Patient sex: F
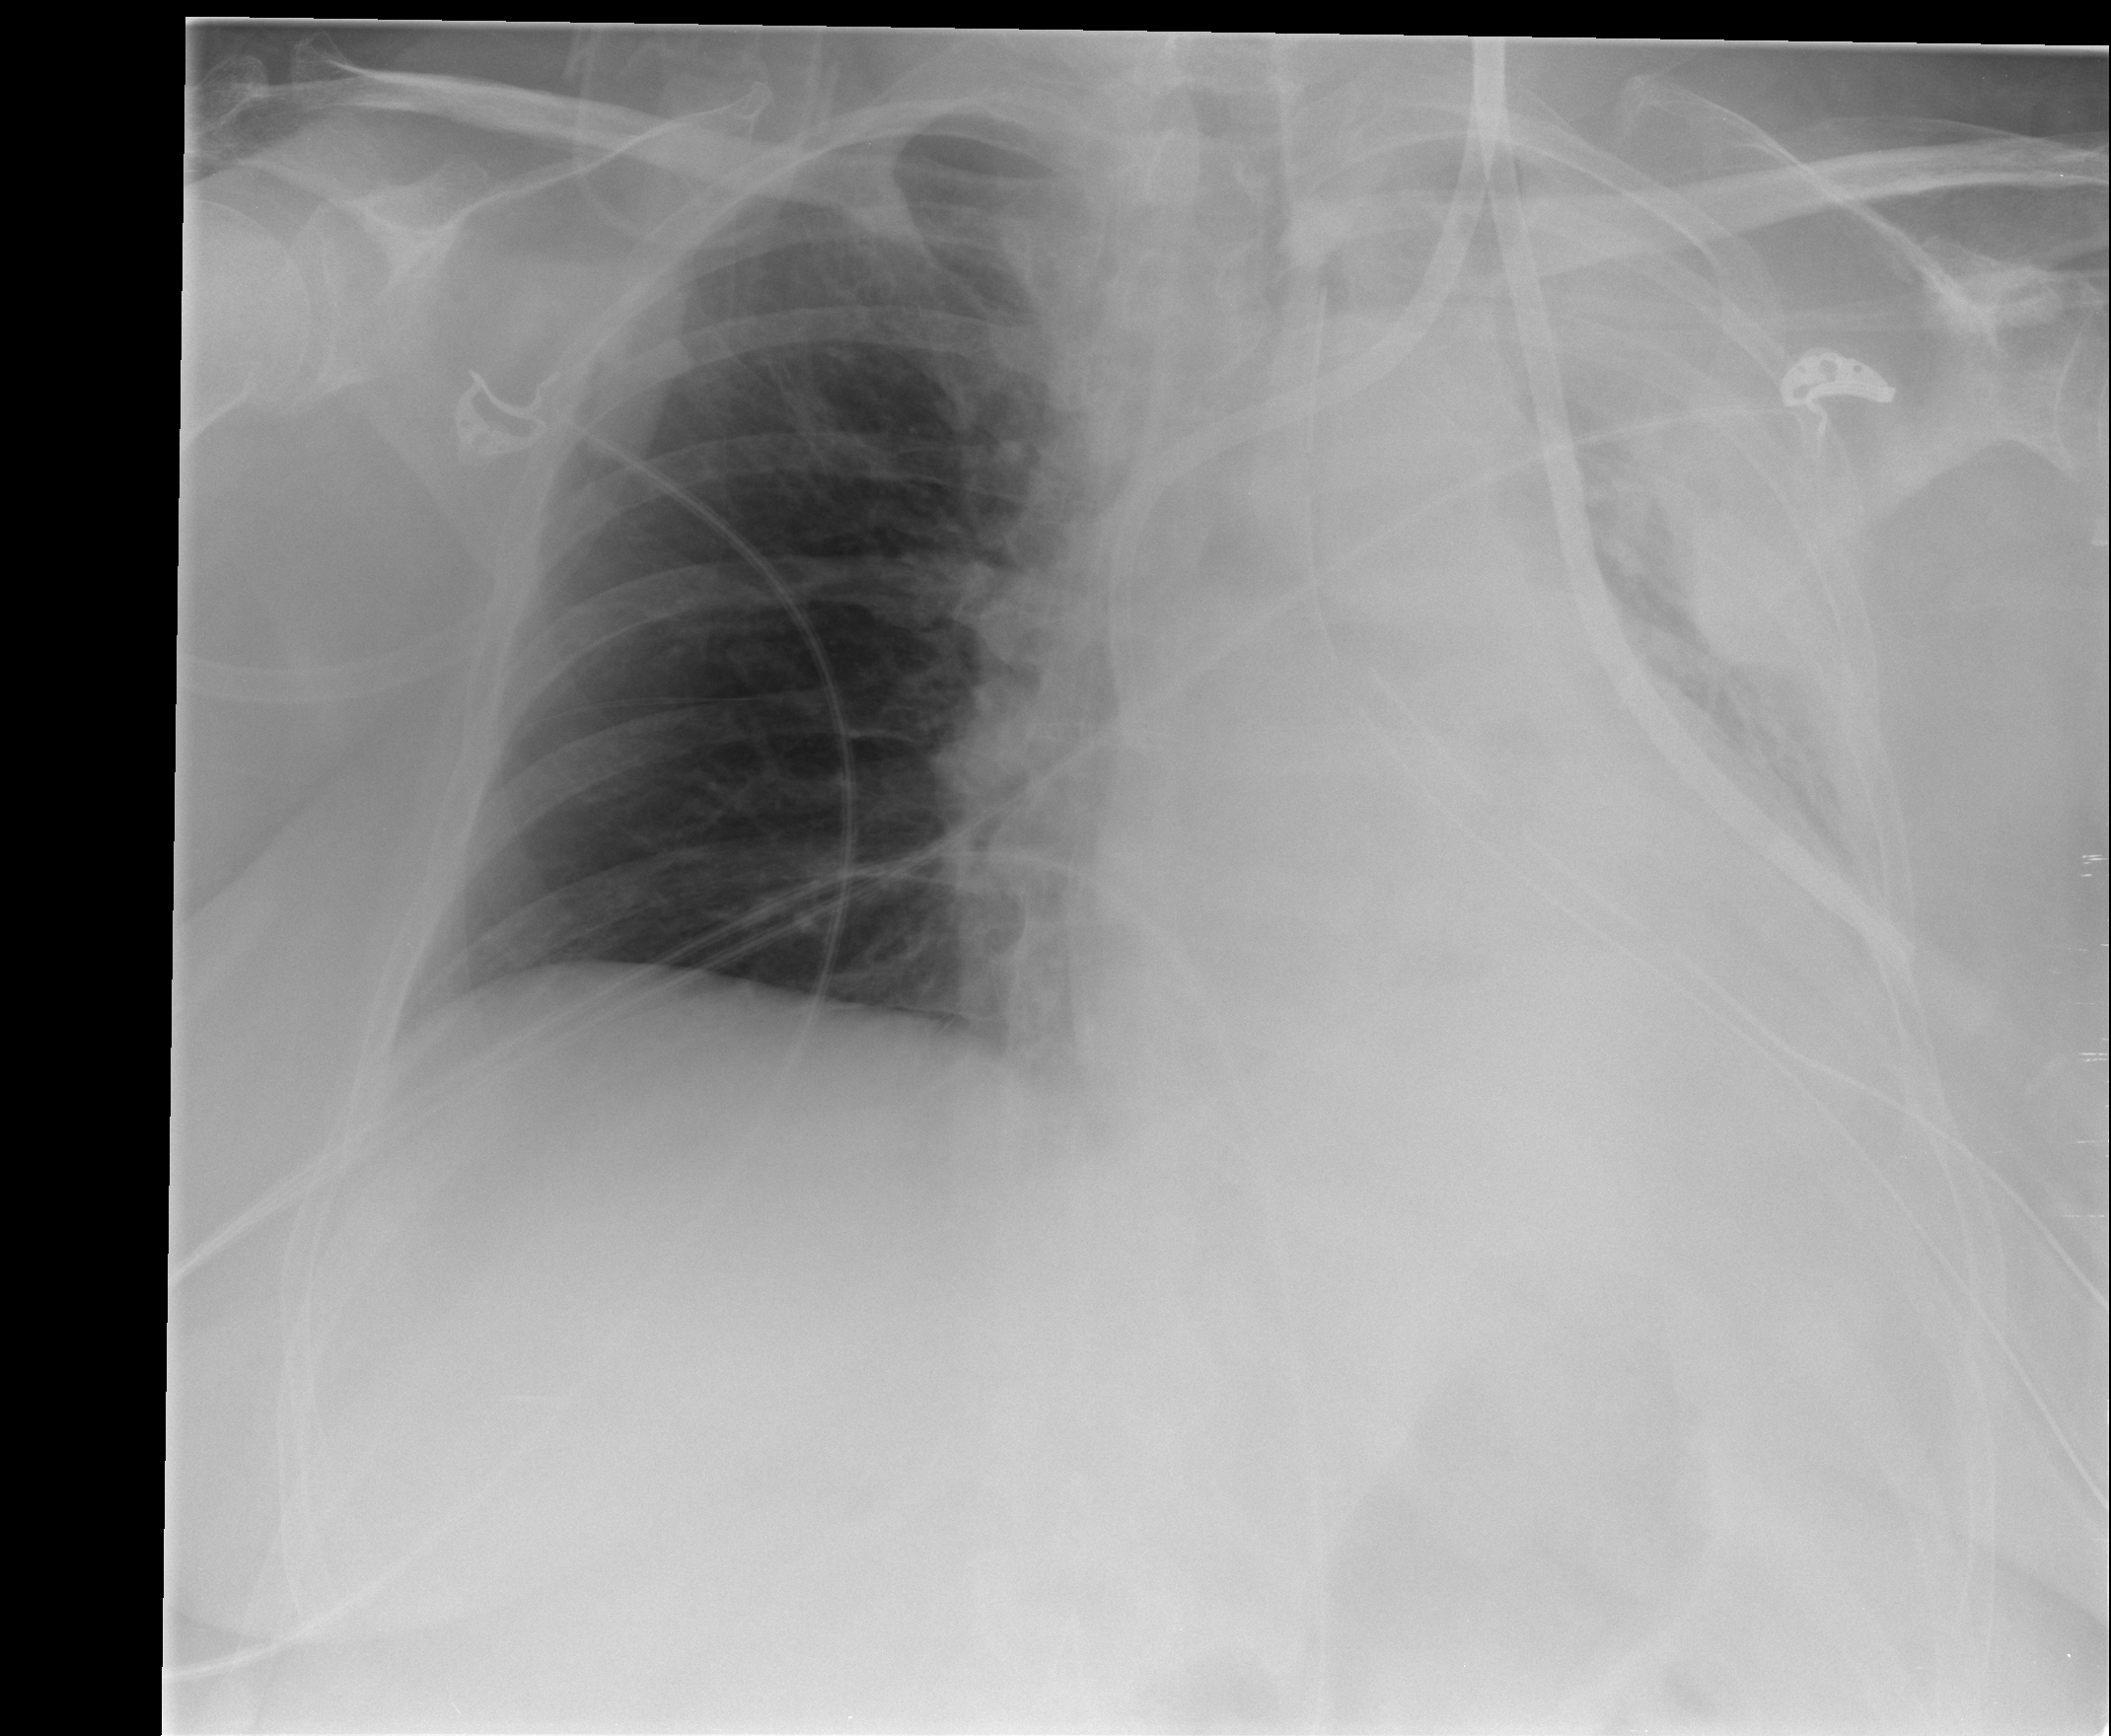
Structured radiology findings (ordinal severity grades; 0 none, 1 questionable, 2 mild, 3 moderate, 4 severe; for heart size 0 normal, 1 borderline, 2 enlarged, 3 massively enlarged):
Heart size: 2
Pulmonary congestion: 1
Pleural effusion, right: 0
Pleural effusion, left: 2
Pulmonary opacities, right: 0
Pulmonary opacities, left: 1
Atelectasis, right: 0
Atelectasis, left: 3